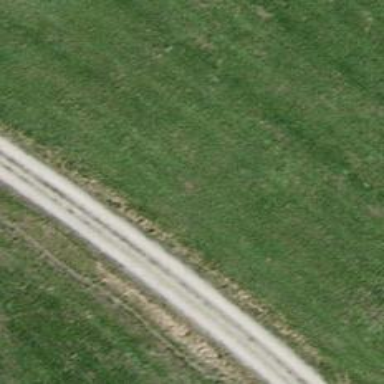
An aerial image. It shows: Track with grade 3 pebblestone surface.